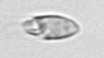
Label: Katodinium_or_Torodinium